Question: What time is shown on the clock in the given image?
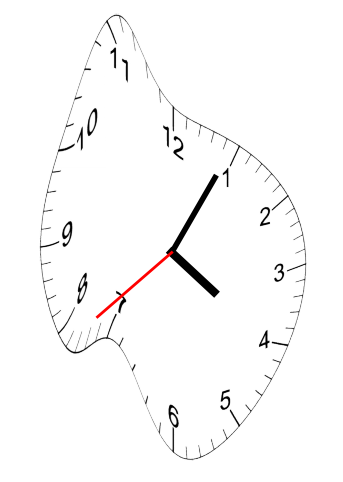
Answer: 04:04:38